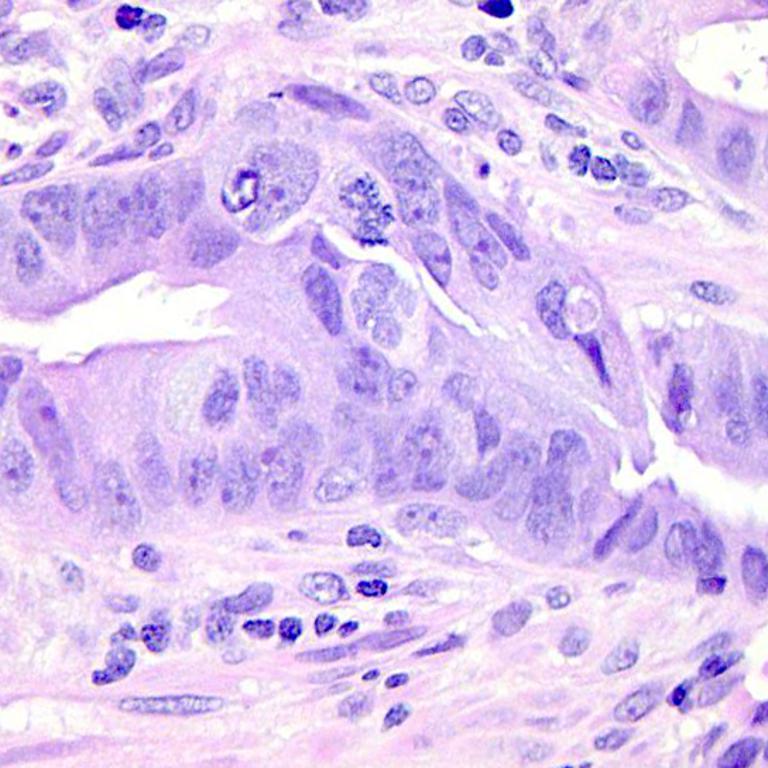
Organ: colon
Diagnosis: adenocarcinomas